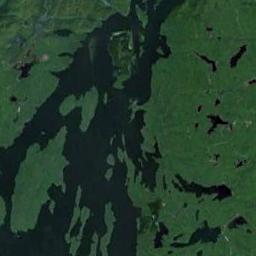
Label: wetland